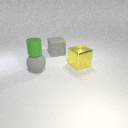
large gray rubber sphere to the left of large gray rubber cube